Interaction volume radius: 10 \u00c5
Interaction volume height: 25 \u00c5
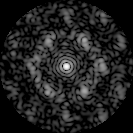
Disorder parameter: 0.6582